Aerial crown-view tile of a tropical tree (Barro Colorado Island, Panama), acquired 20240813:
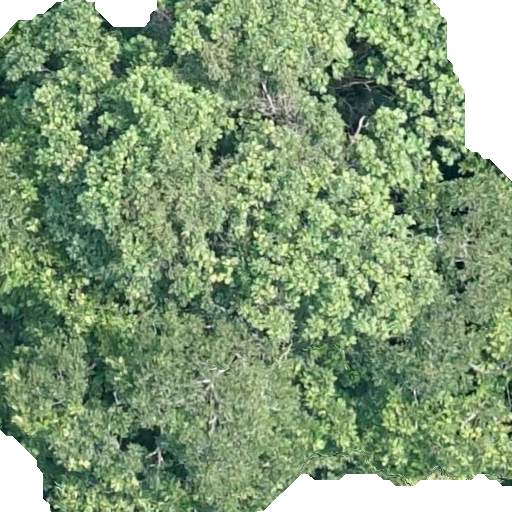
Species: Dipteryx oleifera
GBIF accepted scientific name: Dipteryx oleifera
Crown area: 435.363 m²